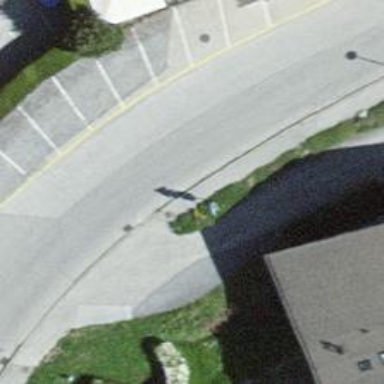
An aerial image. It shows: Smooth asphalt road in residential area.